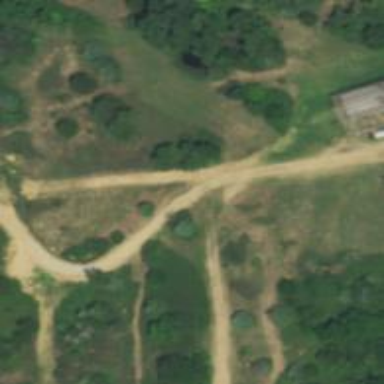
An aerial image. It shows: Driveway leading to service road.